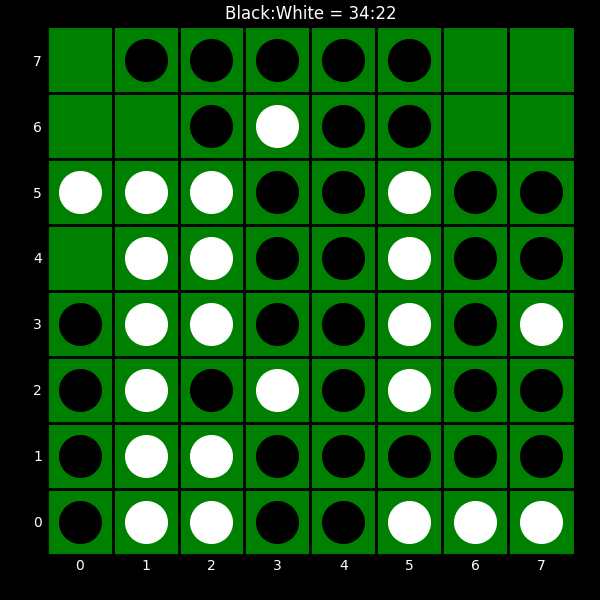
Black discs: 34
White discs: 22